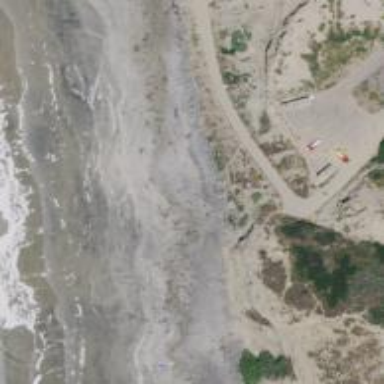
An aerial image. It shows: Beautiful beach with natural surroundings.